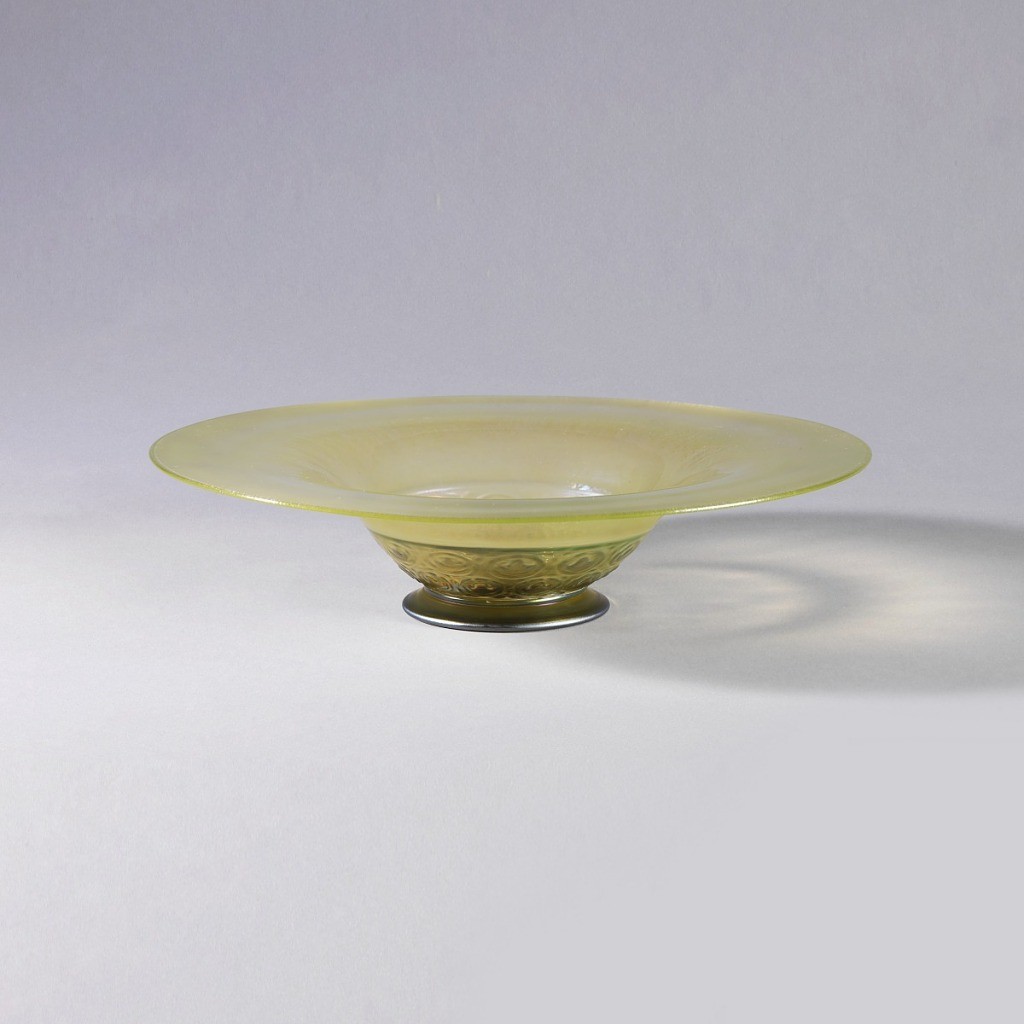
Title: Footed dish
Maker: Louis Comfort Tiffany, American, 1848–1933
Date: ca. 1900
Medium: Favrile glass
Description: Pale gold metallic luster on exterior of transparent glass, forming band of spectral colors around inner portion of broad, flat rim; relief band on lower exterior of bowl consisting of two rows each containing twelve round designs on blister-like background; low foot.